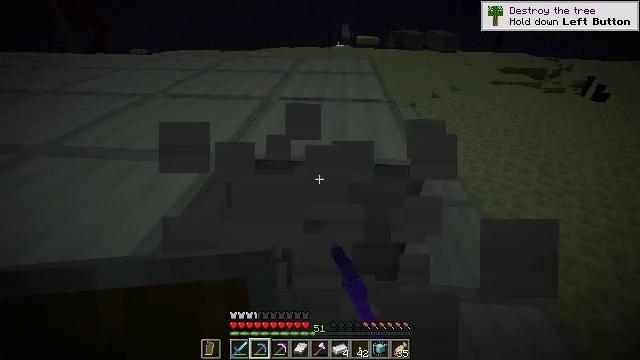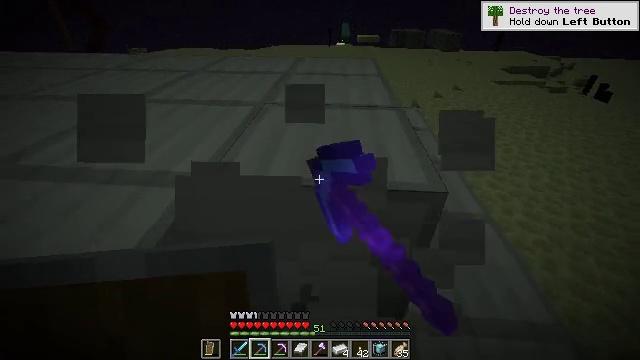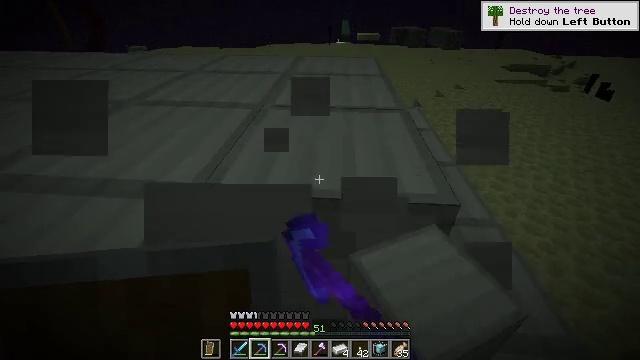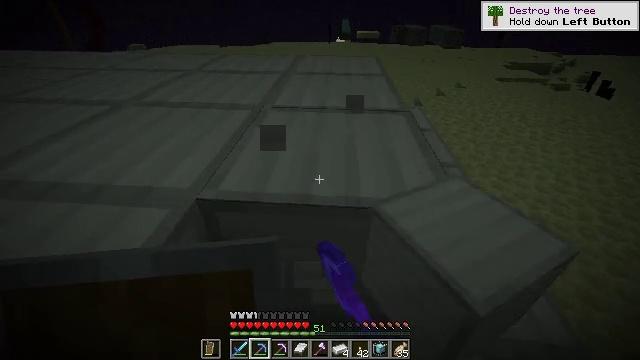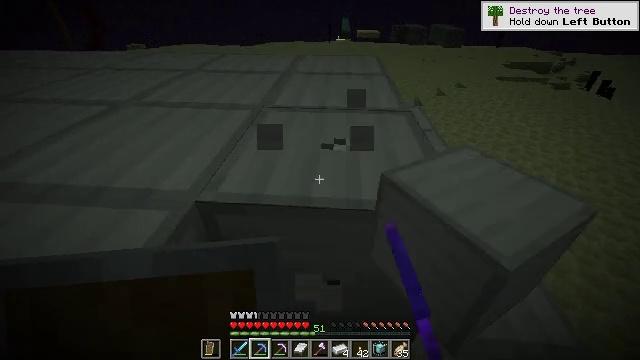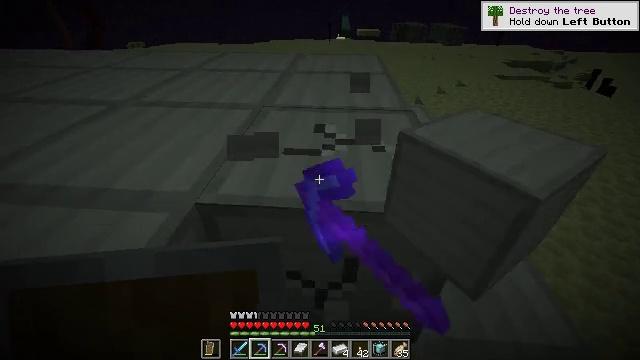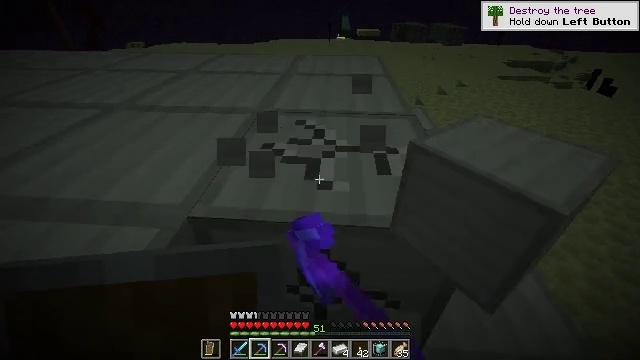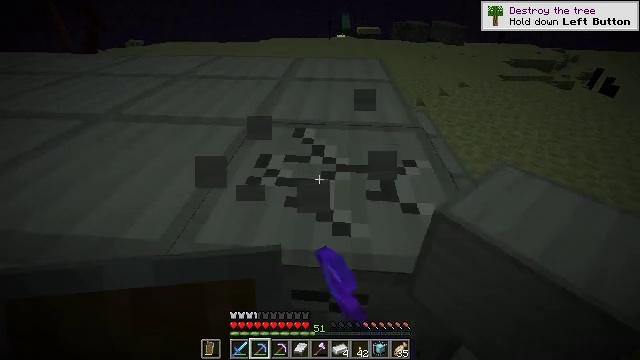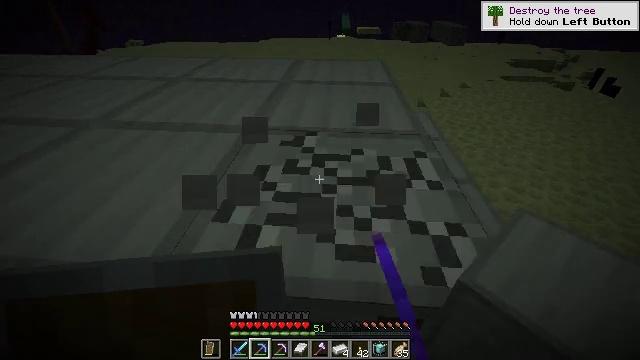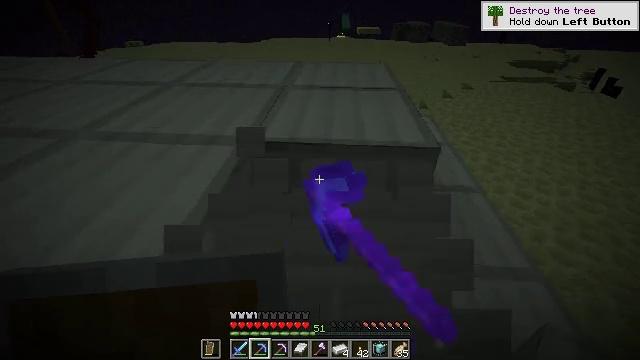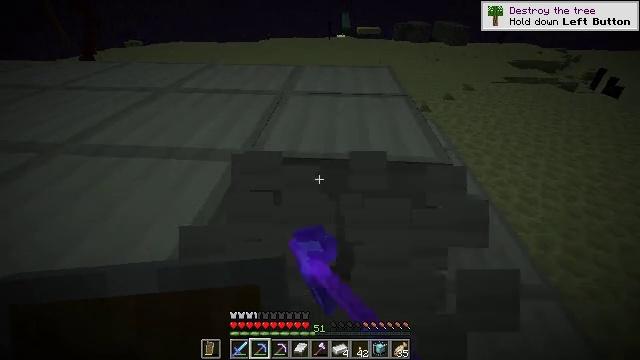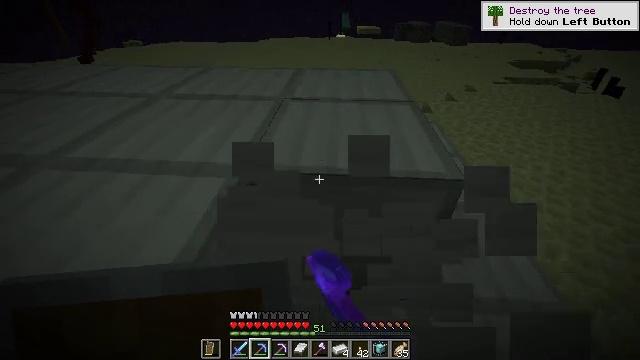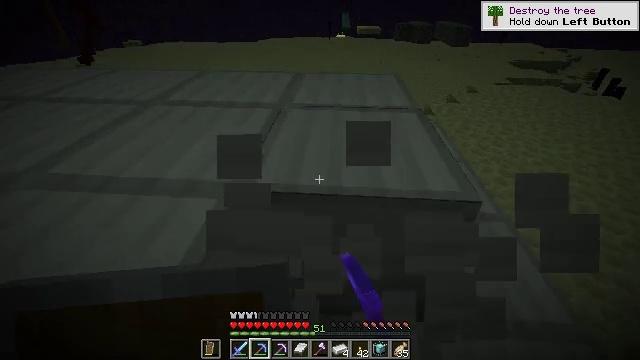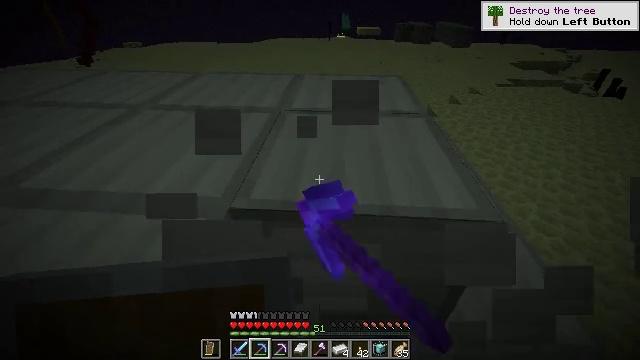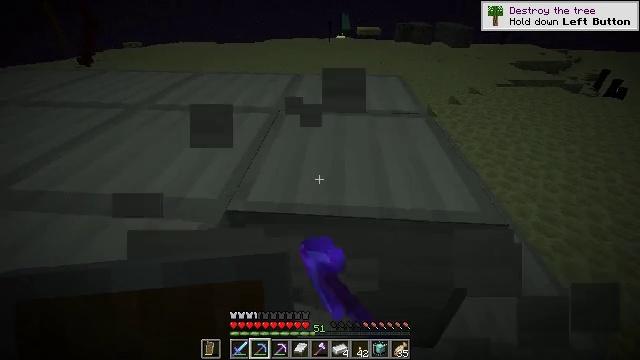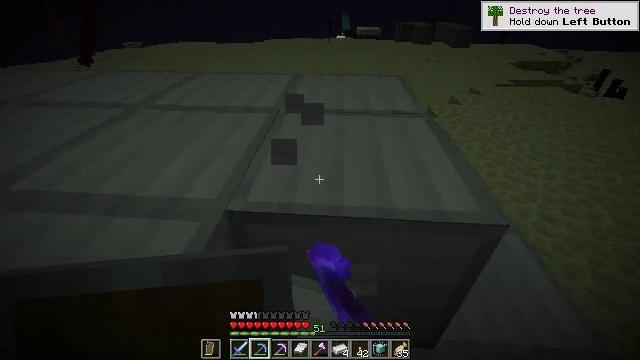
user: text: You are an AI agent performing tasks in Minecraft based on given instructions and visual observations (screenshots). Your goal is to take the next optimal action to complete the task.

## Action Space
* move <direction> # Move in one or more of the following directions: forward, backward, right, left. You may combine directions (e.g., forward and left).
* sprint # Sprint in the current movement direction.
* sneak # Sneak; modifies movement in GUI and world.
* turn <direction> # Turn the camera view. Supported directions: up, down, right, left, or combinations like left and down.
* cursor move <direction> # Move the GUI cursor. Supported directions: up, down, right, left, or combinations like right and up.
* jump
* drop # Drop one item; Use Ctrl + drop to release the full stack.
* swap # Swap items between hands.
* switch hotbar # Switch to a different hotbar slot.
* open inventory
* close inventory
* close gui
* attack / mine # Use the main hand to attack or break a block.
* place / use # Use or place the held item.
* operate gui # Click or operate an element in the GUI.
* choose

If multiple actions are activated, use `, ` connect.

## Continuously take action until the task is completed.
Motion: motion action
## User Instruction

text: Harvest the iron block.
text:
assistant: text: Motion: attack / mine
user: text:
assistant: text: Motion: attack / mine
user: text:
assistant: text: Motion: attack / mine
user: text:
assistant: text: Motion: attack / mine
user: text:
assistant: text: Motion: attack / mine
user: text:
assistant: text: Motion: move forward, attack / mine
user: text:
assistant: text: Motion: move forward, attack / mine
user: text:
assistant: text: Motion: move forward, attack / mine
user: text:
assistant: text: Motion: move forward, attack / mine
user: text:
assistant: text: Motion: move forward, attack / mine
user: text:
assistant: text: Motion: move forward, attack / mine
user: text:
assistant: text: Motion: attack / mine
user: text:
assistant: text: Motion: attack / mine
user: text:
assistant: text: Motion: attack / mine
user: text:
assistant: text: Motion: attack / mine
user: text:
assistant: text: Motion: attack / mine
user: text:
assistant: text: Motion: attack / mine
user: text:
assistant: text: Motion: attack / mine
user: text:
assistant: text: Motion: move forward, attack / mine
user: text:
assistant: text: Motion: move forward, attack / mine
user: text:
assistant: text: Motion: move forward, attack / mine
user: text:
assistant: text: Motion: move forward, attack / mine
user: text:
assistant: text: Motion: attack / mine
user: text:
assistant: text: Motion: attack / mine
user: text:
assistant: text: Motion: attack / mine
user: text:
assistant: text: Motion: attack / mine
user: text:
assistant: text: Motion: attack / mine
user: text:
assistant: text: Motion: attack / mine
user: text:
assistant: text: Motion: attack / mine
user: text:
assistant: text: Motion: attack / mine